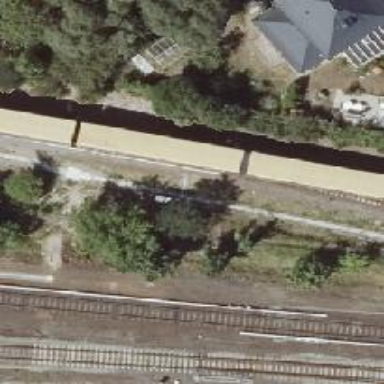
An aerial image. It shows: Railway switch with turnout to the right.